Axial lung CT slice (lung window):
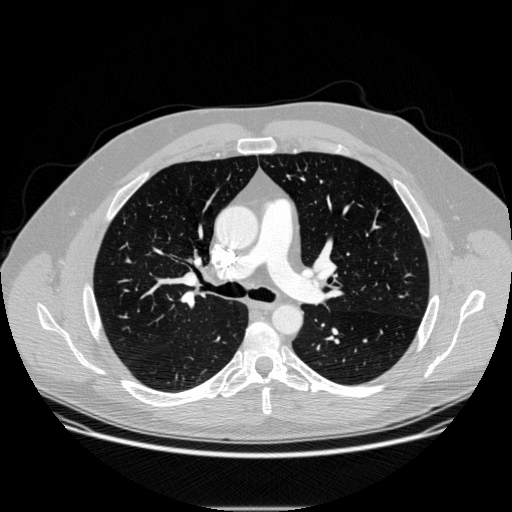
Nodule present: no